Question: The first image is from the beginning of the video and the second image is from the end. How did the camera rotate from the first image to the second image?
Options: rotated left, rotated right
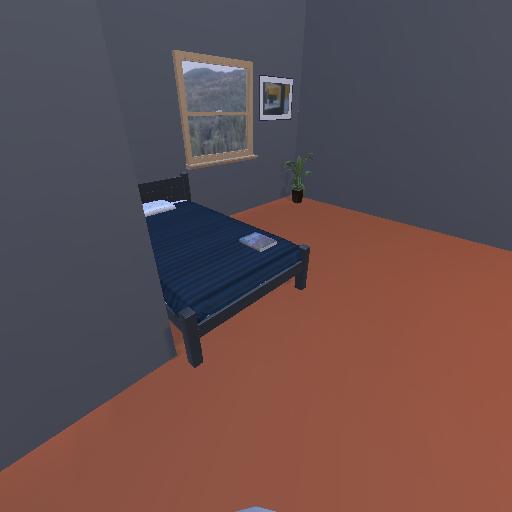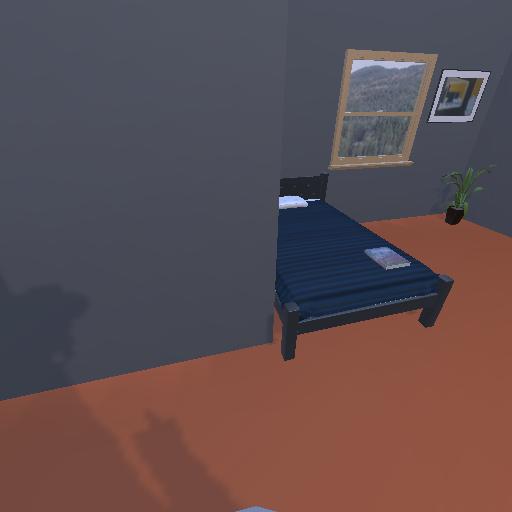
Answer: rotated left